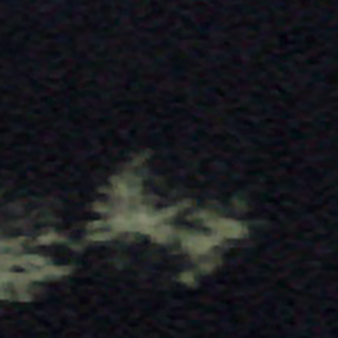
Label: other